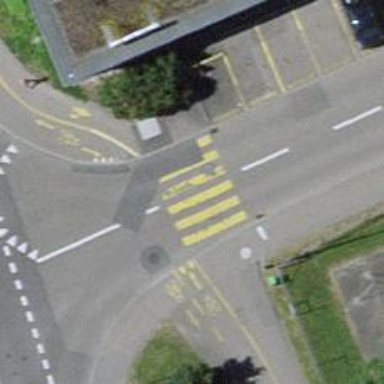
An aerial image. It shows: Pedestrian crossing with zebra markings on the footway.